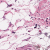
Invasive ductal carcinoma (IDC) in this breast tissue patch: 0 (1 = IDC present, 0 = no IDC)